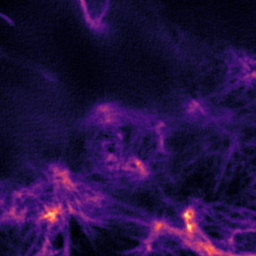
Label: Super-resolution F-actin image